Interaction volume radius: 5 \u00c5
Interaction volume height: 45 \u00c5
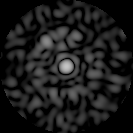
Disorder parameter: 0.8425